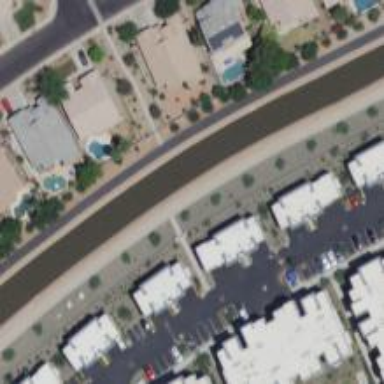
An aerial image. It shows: Canal.